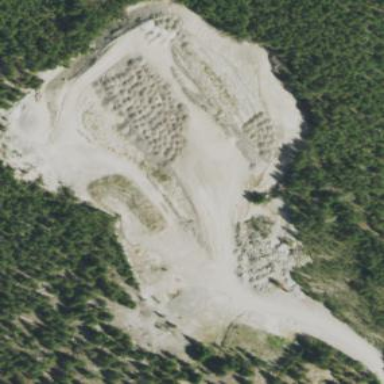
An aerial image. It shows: Quarry area where gravel is extracted.